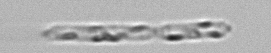
Label: Cerataulina_pelagica